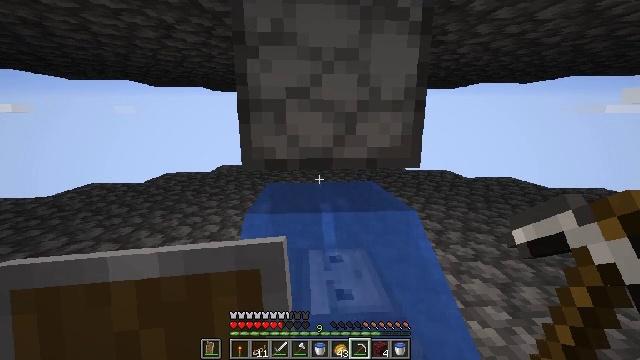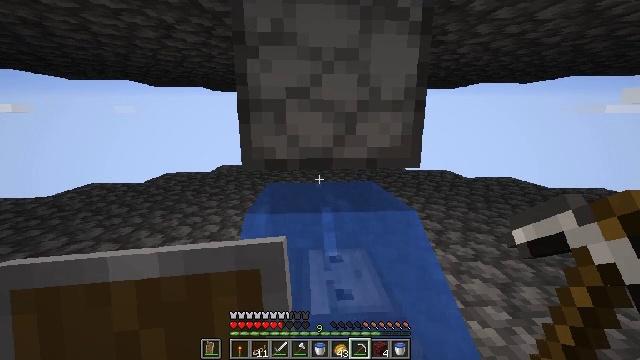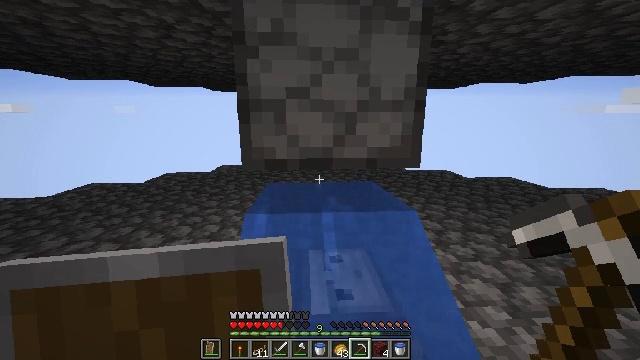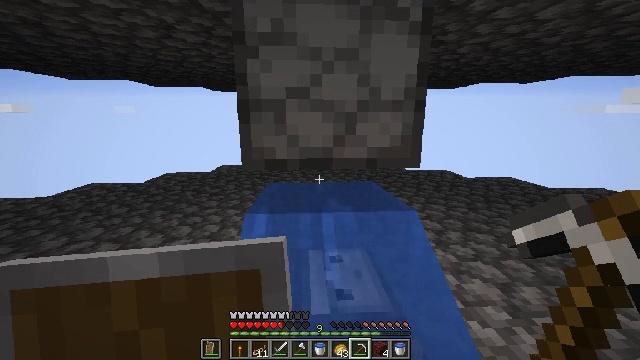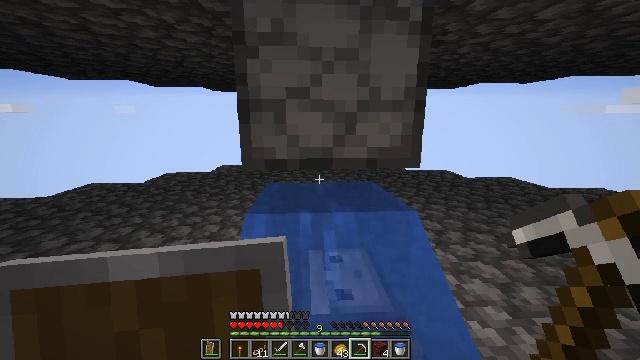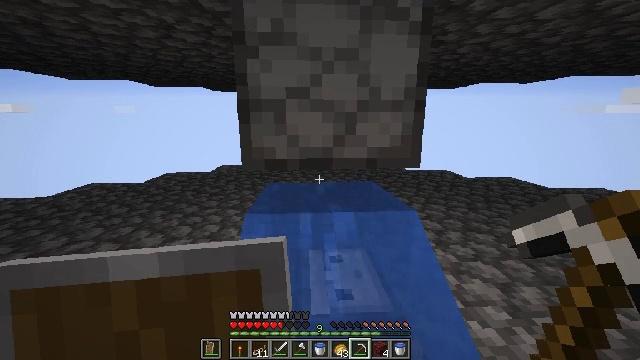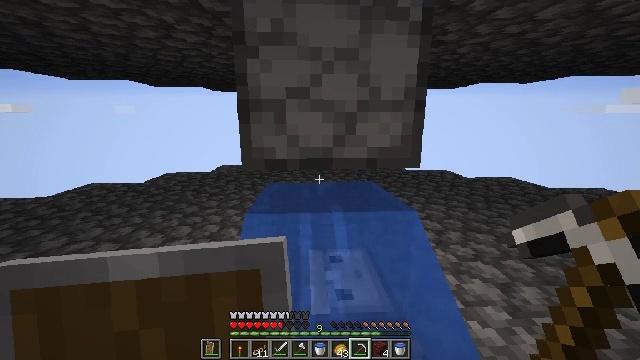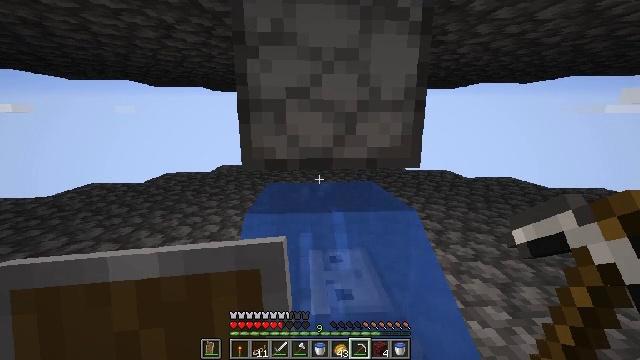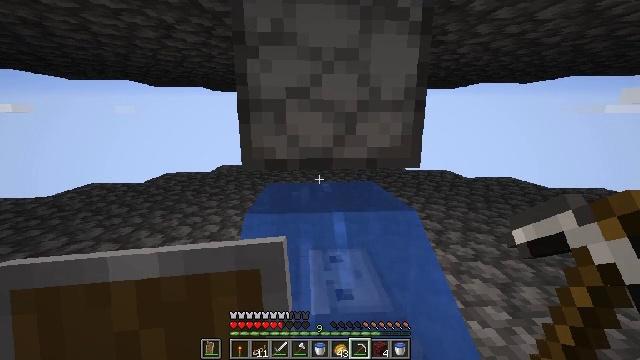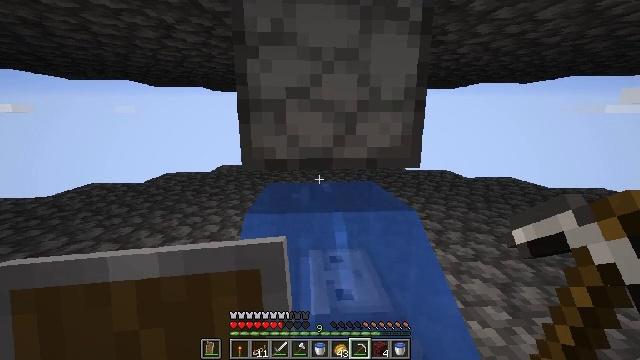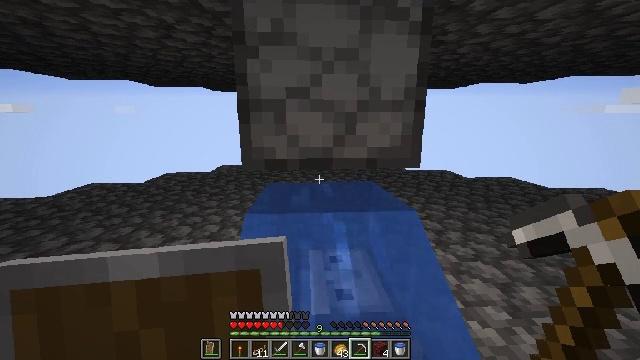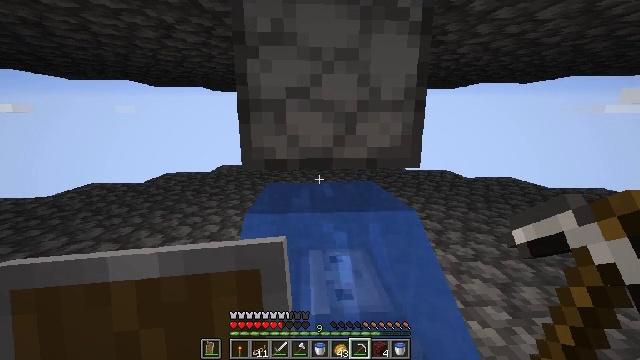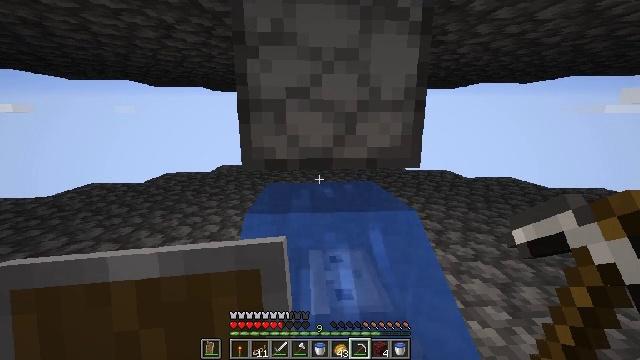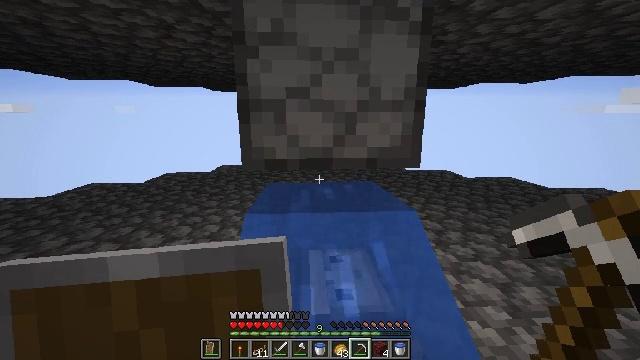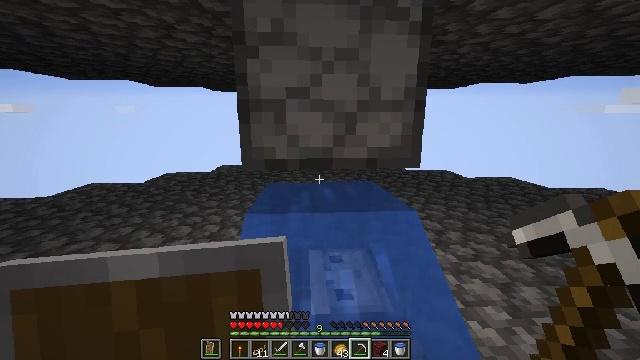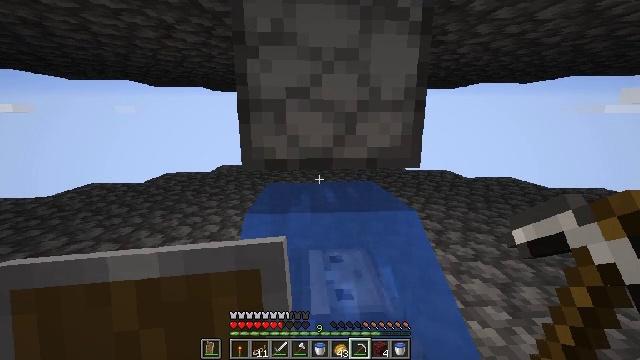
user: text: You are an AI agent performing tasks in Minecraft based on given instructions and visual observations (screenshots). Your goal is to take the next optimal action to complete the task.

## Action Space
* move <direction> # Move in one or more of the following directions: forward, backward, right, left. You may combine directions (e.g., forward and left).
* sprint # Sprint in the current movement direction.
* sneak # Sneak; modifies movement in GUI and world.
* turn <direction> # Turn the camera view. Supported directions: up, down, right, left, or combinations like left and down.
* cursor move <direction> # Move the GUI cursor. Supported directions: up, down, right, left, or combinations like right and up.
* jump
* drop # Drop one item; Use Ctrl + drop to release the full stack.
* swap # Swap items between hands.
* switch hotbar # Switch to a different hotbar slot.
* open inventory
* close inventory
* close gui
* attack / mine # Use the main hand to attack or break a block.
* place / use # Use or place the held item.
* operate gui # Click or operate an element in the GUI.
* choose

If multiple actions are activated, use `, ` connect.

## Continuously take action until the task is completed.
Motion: motion action
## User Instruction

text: Collect the dispenser for reuse.
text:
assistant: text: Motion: sneak
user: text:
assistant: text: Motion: sneak
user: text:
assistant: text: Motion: sneak
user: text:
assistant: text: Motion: sneak
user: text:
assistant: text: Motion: sneak
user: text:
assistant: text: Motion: sneak
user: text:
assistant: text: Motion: sneak
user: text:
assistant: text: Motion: sneak
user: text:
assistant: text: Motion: sneak
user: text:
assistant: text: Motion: sneak
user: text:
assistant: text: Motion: sneak
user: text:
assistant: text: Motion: sneak
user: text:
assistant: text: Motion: sneak
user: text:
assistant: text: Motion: sneak
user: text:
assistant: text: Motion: sneak
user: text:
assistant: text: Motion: sneak
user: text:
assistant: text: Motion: sneak
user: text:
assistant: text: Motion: sneak
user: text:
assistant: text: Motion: sneak
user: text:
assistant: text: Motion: sneak
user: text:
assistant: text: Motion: sneak
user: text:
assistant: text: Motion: sneak
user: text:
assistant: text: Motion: sneak
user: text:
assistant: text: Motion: sneak
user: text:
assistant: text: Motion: sneak
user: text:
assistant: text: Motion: sneak
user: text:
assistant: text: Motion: sneak
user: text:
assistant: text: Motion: sneak
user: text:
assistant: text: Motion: sneak
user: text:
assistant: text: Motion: sneak